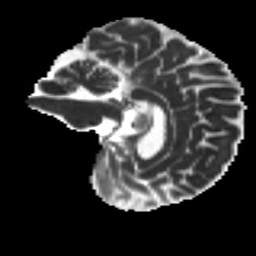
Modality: MD
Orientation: sagittal
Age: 60
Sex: male
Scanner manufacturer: ge
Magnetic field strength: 3 T
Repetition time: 7.8 s
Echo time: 0.061 s